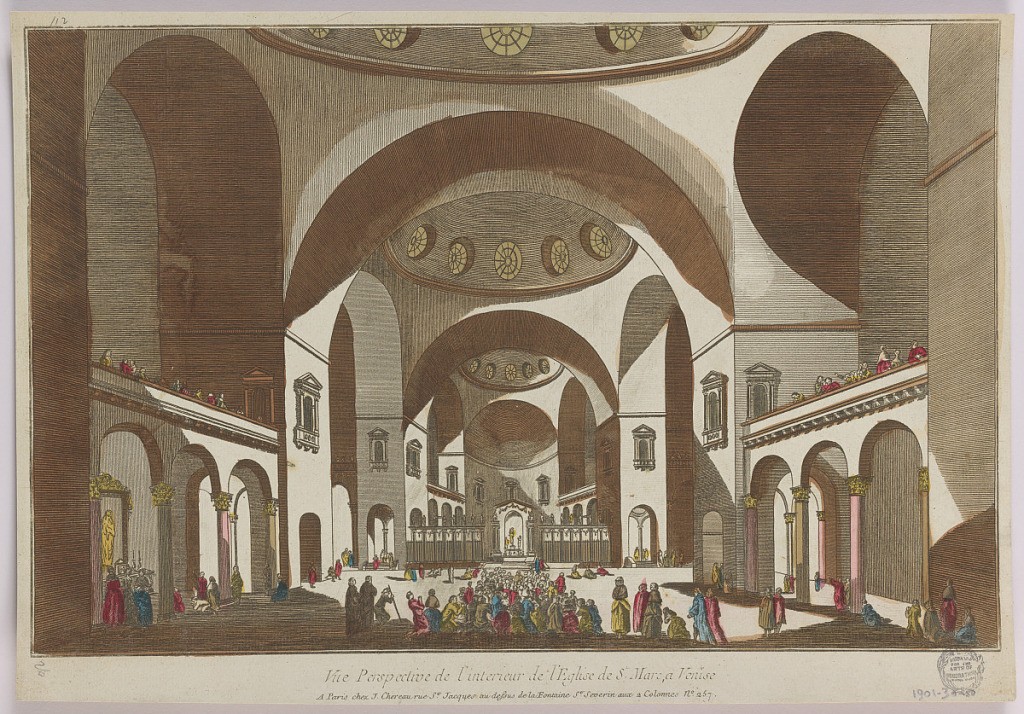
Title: Peep-show, Vue Perspective de L'Interieur de L'Eglise de St. Marc, à Venise
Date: ca. 1750
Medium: Engraving in ink with washes of watercolor on paper, mounted on scrapbook page
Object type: Print
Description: Peep-show print